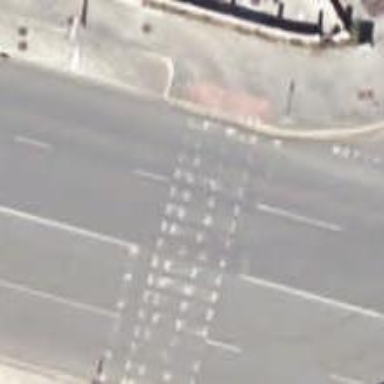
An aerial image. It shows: Zebra crossing on the road.